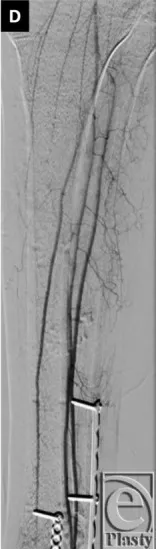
The distal lower extremity. Showing the widely patent common femoral, superficial femoral, and popliteal arteries. There is 3-vessel runoff to the foot via the widely patent anterior tibial, posterior tibial, and peroneal arteries.
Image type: radiology (x_ray)